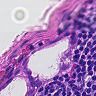
Metastatic tissue present: yes